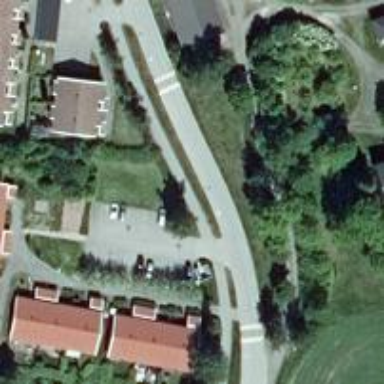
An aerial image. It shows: Asphalt cycleway.